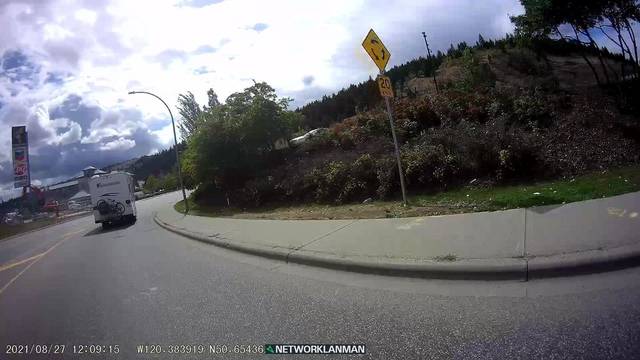
Region: Canada
Coordinates: 50.654, -120.384